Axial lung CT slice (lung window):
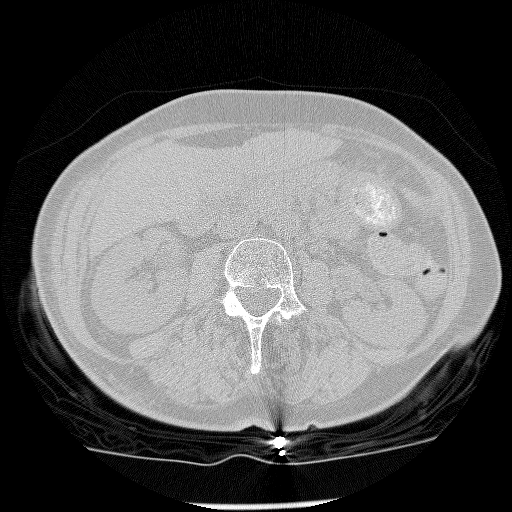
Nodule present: no